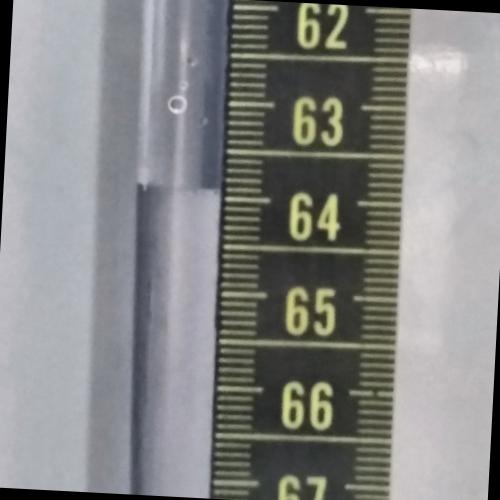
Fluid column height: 63.9 cm